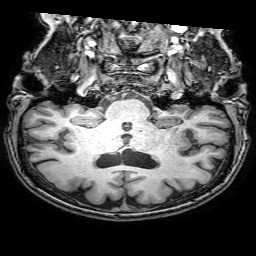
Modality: T1w
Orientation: sagittal
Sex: female
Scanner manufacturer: philips
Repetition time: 0.008203 s
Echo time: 0.00376 s